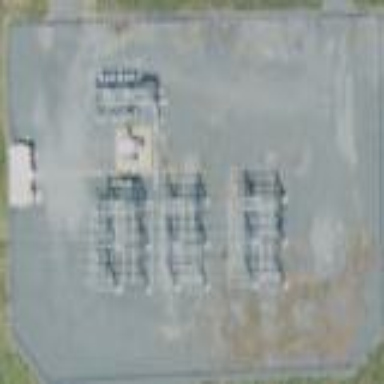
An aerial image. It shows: Distribution level power substation enclosed by fence.